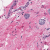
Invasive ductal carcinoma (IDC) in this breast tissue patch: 0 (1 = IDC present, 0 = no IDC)